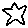
Label: star